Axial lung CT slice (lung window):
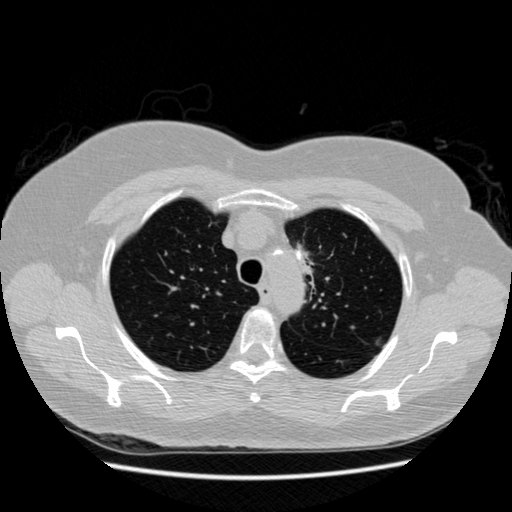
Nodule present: yes
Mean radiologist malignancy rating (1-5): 4